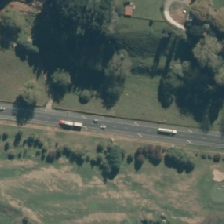
Land cover: urban_parkland